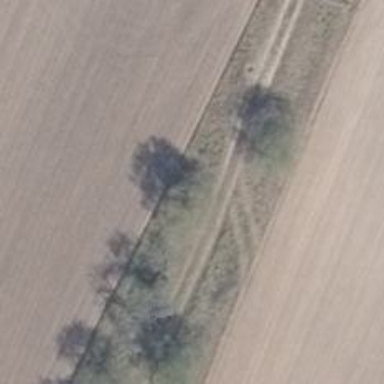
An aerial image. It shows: Row of trees in natural setting.